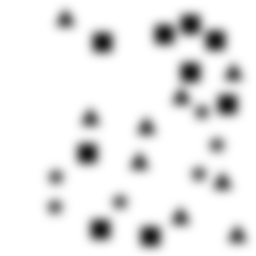
Squares: 9
Triangles: 9
Stars: 6
Total shapes: 24